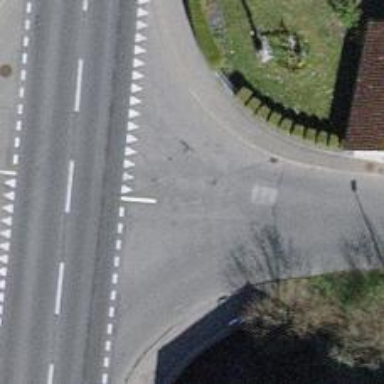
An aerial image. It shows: Unmarked crossing on footway.